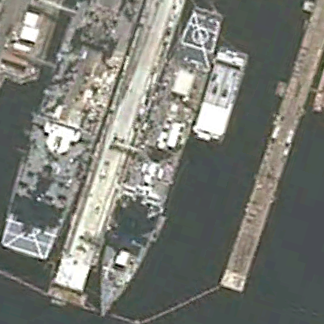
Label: destroyer